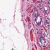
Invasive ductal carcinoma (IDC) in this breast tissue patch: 0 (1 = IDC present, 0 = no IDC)